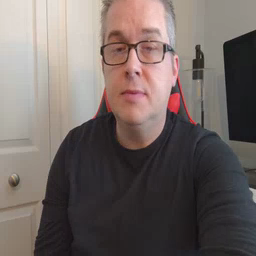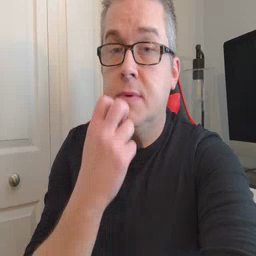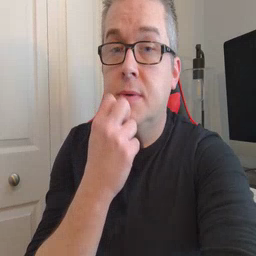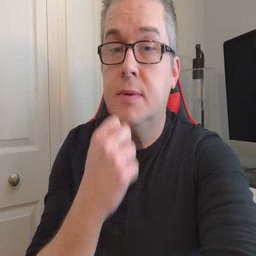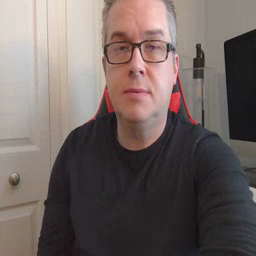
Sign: underwear